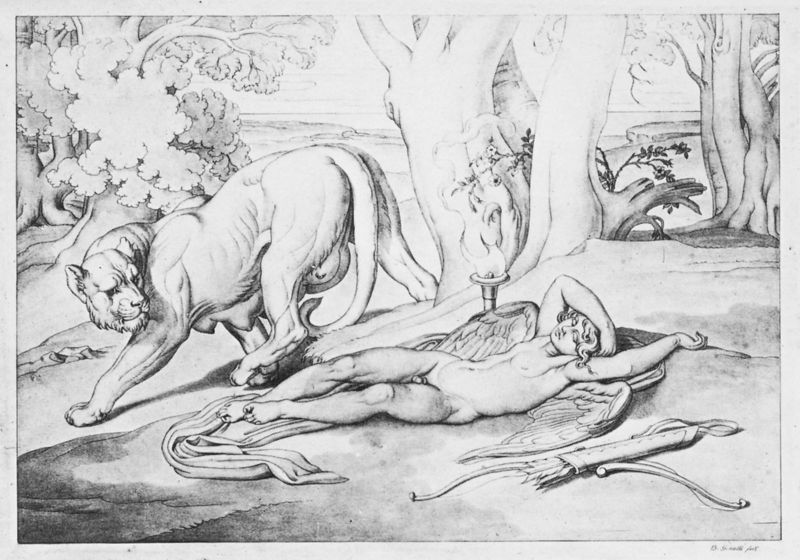
Titel: Eros und die Löwin im Walde
Künstler: Bonaventura Genelli
Institution: Berlin, Kupferstichkabinett
Schlagwörter: baum, feuer, flügel, nackt, bäume, frau, lampe, zeichnung, ast, boden, wald, engel, schwanz, liegen, schlafend, lichtung, radierung, löwe, köcher, fackel, pfeile, hoden, löwin, pfei, köcher7